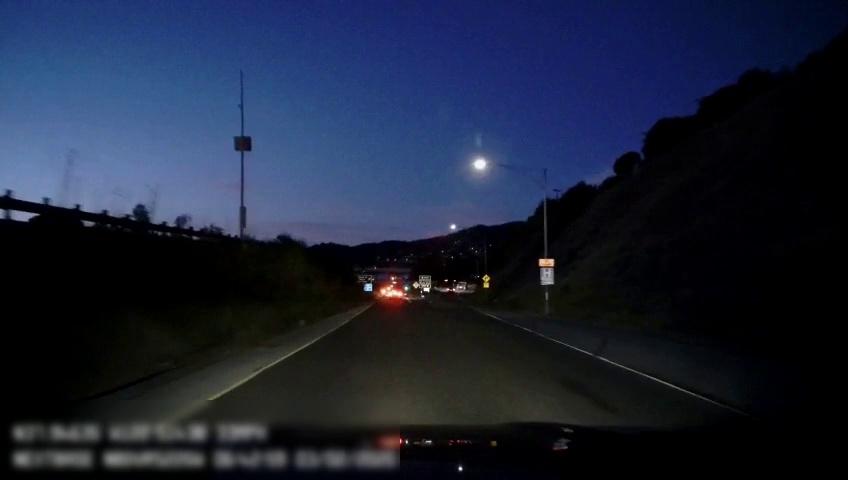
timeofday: Night
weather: Other
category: Drivable Space
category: Lanes | Current Lane
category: Lanes | Alternate Lane
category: Traffic | Signs
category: Traffic | Signs
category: Traffic | Signs
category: Traffic | Signs